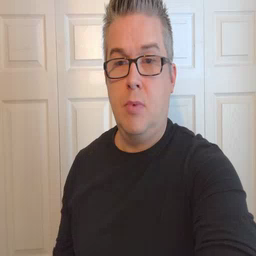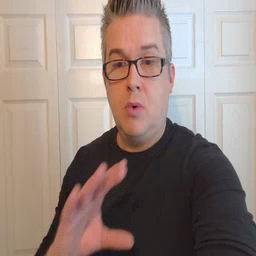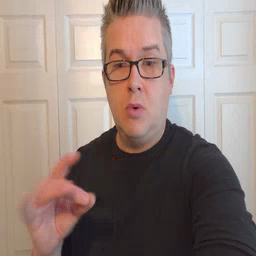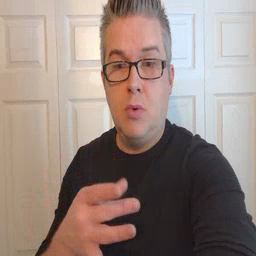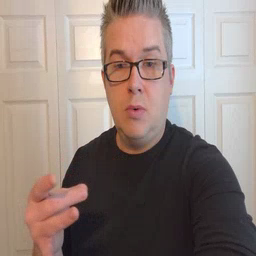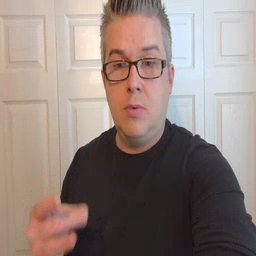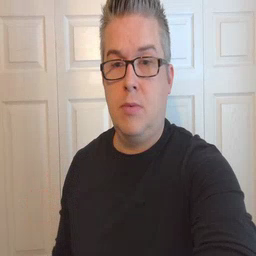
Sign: story